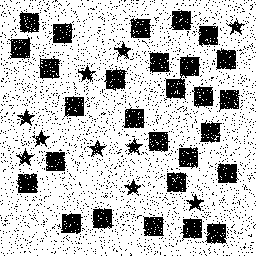
Squares: 28
Triangles: 0
Stars: 10
Total shapes: 38